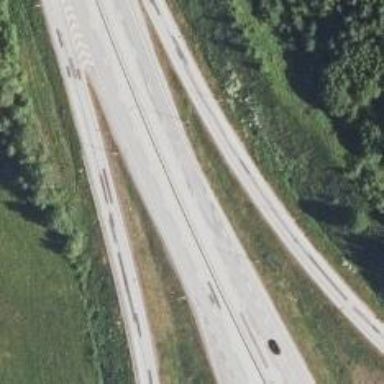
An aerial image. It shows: Asphalt road classified as trunk highway.